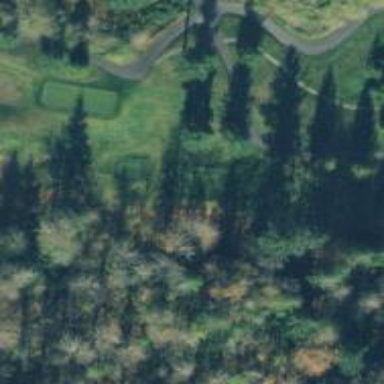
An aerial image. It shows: Golf tee.